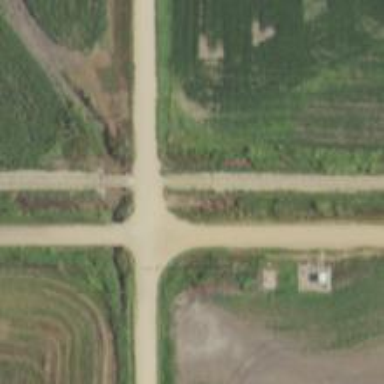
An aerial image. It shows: Unclassified road.